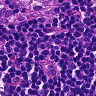
Metastatic tissue present: no